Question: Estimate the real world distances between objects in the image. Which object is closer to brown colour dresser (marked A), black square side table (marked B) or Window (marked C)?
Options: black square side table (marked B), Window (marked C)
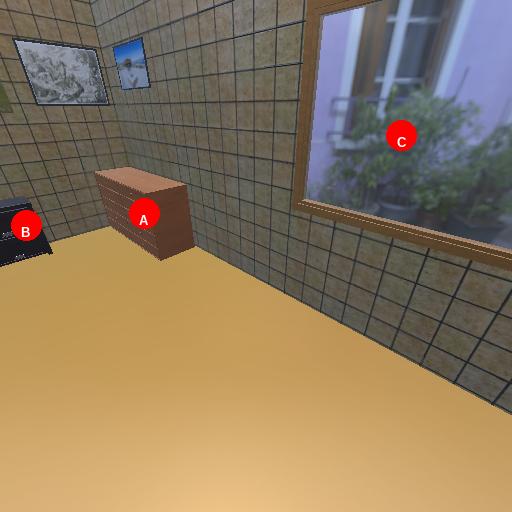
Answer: black square side table (marked B)